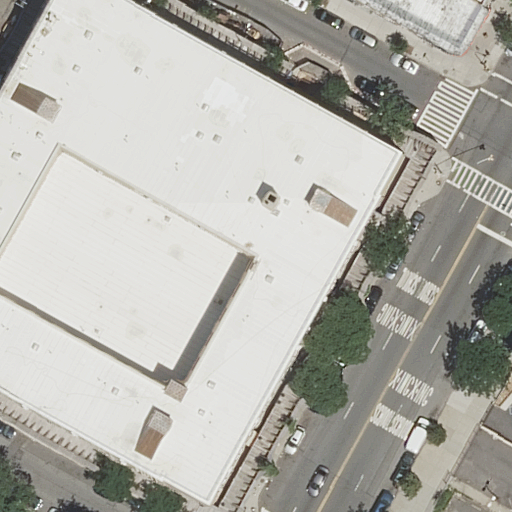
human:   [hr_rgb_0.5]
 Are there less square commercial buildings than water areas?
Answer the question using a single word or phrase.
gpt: no

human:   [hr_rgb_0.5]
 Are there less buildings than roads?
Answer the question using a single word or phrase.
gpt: no

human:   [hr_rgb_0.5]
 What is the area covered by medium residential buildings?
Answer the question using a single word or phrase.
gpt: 110m2

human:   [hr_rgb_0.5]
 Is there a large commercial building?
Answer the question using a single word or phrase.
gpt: no

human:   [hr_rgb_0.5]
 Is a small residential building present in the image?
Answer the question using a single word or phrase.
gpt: yes

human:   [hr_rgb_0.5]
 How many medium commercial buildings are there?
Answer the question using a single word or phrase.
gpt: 0

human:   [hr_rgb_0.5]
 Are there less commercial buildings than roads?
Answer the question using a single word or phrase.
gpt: yes

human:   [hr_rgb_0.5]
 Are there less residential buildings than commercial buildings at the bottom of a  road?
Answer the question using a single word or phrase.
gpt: no

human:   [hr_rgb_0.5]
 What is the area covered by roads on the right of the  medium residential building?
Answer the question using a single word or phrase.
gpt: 0m2

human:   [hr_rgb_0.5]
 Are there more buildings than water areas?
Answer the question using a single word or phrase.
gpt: yes

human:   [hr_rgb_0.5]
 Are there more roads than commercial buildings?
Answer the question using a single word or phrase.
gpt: yes

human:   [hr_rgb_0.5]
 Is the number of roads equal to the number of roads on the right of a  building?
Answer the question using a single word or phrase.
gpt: yes

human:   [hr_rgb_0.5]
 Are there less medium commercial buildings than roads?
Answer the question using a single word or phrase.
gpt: yes

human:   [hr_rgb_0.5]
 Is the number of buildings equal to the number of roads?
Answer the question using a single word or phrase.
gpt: yes

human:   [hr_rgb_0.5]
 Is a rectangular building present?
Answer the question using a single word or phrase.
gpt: yes

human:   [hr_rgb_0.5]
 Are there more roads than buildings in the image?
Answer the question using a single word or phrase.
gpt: no

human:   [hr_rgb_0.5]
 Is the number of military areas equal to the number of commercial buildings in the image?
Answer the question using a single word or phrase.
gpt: yes

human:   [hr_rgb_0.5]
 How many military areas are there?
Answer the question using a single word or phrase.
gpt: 0

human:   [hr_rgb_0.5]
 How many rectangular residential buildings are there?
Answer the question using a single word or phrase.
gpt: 2

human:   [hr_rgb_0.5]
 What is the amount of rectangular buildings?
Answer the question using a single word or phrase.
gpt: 3

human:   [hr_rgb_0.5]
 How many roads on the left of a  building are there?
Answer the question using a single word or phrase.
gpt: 1

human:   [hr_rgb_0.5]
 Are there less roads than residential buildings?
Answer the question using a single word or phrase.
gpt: no

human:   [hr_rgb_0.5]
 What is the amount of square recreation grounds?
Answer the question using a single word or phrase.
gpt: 0

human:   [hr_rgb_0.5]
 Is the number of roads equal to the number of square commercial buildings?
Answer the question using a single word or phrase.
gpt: no

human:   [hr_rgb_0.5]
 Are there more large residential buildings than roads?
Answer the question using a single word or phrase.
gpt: no

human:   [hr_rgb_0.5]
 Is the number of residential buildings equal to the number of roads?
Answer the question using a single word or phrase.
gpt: no

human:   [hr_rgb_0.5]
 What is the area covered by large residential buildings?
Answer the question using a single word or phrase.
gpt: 0m2

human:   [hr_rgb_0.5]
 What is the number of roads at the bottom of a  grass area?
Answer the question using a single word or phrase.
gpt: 0

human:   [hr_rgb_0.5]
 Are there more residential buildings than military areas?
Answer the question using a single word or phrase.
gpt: yes

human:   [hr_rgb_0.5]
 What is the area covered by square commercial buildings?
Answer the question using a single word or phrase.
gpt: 0m2

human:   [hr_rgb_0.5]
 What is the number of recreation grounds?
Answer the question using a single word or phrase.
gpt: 0

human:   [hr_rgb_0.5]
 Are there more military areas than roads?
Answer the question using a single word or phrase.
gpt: no

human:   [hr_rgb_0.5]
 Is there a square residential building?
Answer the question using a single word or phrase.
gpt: no

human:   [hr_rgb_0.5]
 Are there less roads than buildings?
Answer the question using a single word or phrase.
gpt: no

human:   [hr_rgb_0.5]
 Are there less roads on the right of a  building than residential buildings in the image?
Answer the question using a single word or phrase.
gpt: no

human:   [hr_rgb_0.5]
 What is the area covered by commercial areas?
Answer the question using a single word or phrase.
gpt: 0m2